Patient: sex M, age 66
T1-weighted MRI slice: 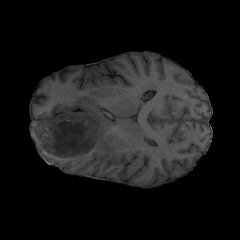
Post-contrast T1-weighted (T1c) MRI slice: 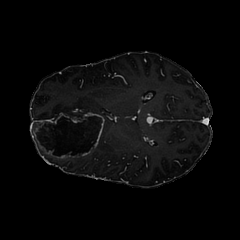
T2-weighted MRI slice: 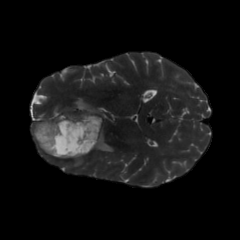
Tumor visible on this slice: yes
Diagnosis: Glioblastoma, IDH-wildtype
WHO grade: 4